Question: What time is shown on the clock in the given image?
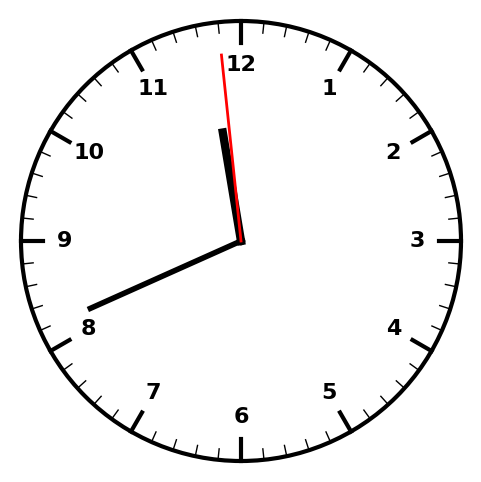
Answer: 11:40:59